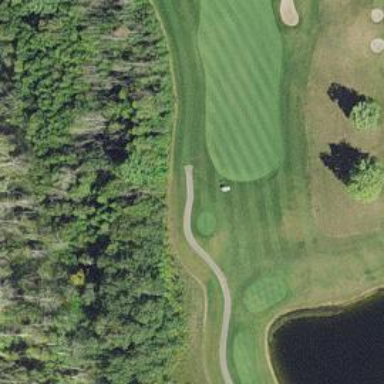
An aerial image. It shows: Path for both road and golf.